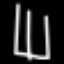
Label: fork